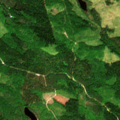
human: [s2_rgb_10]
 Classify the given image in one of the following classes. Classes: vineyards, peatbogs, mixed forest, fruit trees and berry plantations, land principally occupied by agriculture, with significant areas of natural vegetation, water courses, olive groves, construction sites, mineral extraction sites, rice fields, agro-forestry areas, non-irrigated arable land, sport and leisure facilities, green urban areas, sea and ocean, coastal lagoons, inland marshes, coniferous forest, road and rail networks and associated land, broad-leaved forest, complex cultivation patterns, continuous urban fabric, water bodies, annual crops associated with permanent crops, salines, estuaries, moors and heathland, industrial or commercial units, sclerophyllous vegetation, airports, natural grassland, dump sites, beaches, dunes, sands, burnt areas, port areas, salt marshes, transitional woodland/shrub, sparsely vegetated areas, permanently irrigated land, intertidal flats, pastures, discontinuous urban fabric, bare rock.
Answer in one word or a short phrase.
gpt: coniferous forest, mixed forest, transitional woodland/shrub